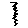
Label: zigzag